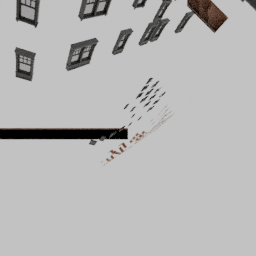
Label: architecture